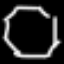
Label: octagon